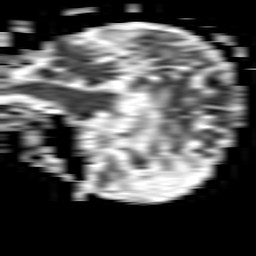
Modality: ADC
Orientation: sagittal
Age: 86
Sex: female
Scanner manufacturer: philips
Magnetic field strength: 1.5 T
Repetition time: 2.975 s
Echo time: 0.06769 s